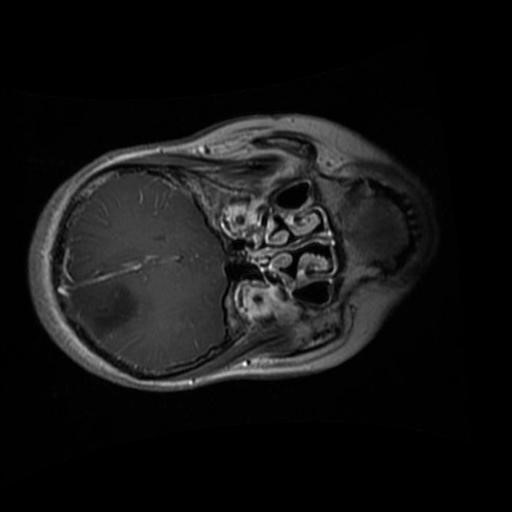
Label: brain_glioma